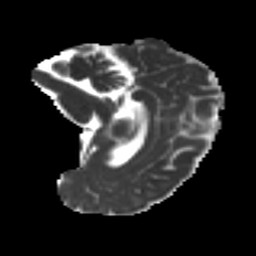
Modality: MD
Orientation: sagittal
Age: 55
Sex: female
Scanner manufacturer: ge
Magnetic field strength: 3 T
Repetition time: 7.8 s
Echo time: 0.0606 s